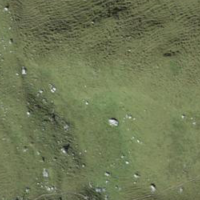
EUNIS habitat code: 23
Species observed at this site:
Parnassia palustris